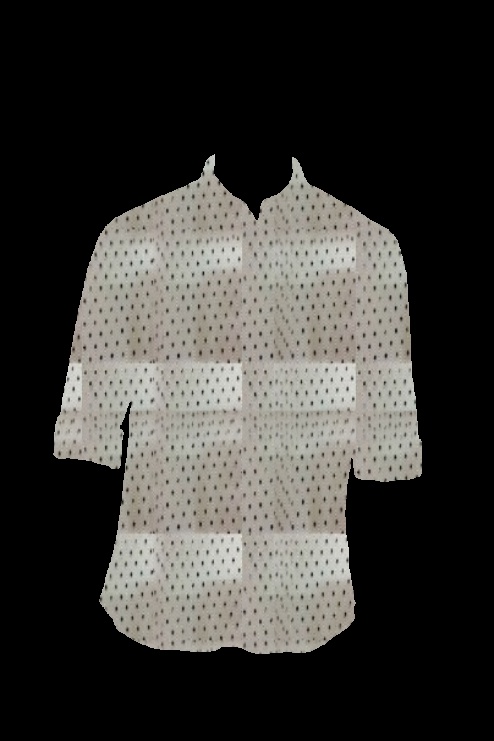
beige multi dot print tee